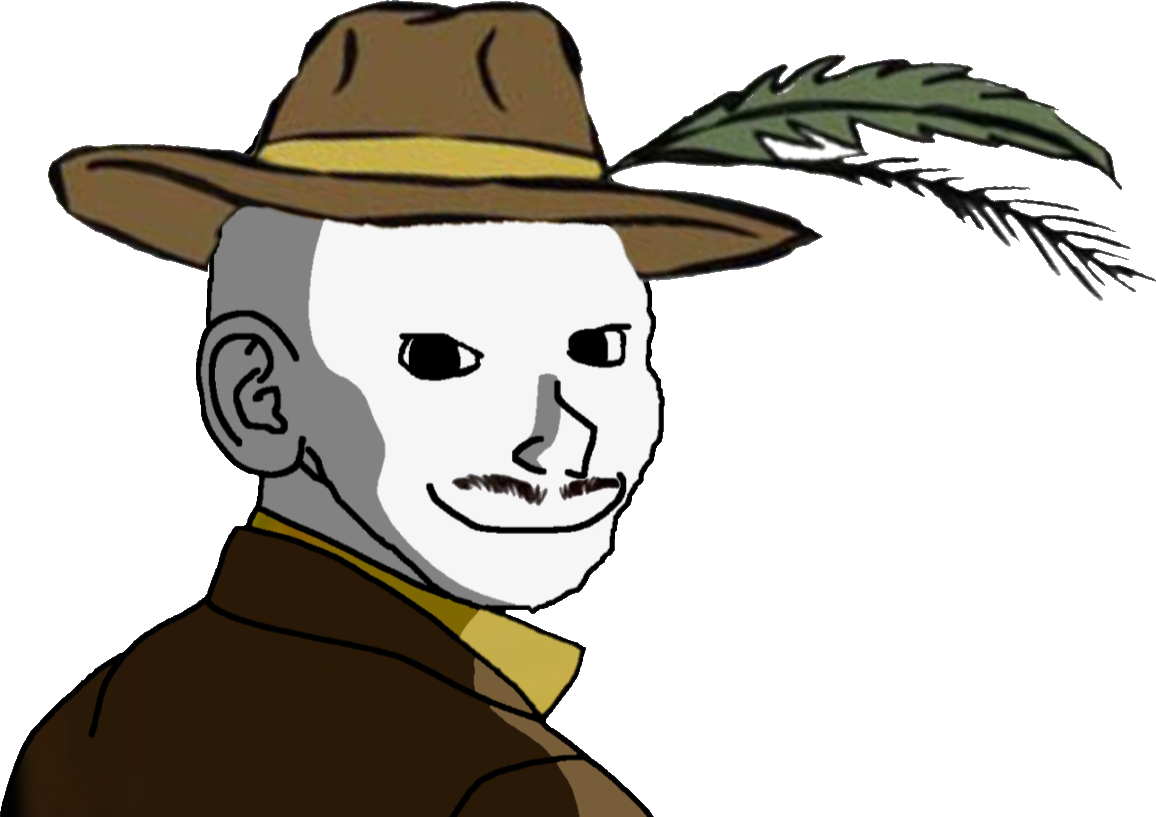
Label: 5_Oomer